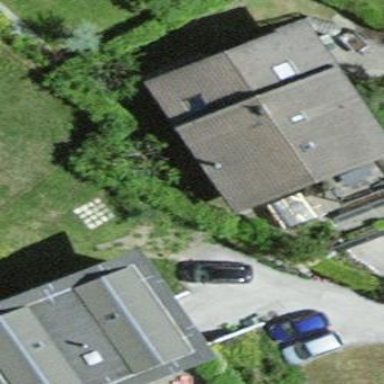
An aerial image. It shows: Residential building.